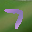
Label: 7